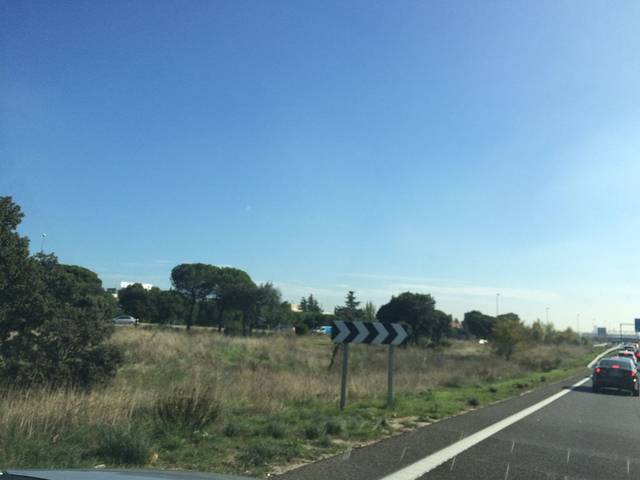
Region: Spain
Coordinates: 40.533, -3.695